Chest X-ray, PA view. Patient: 58 years old, sex F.
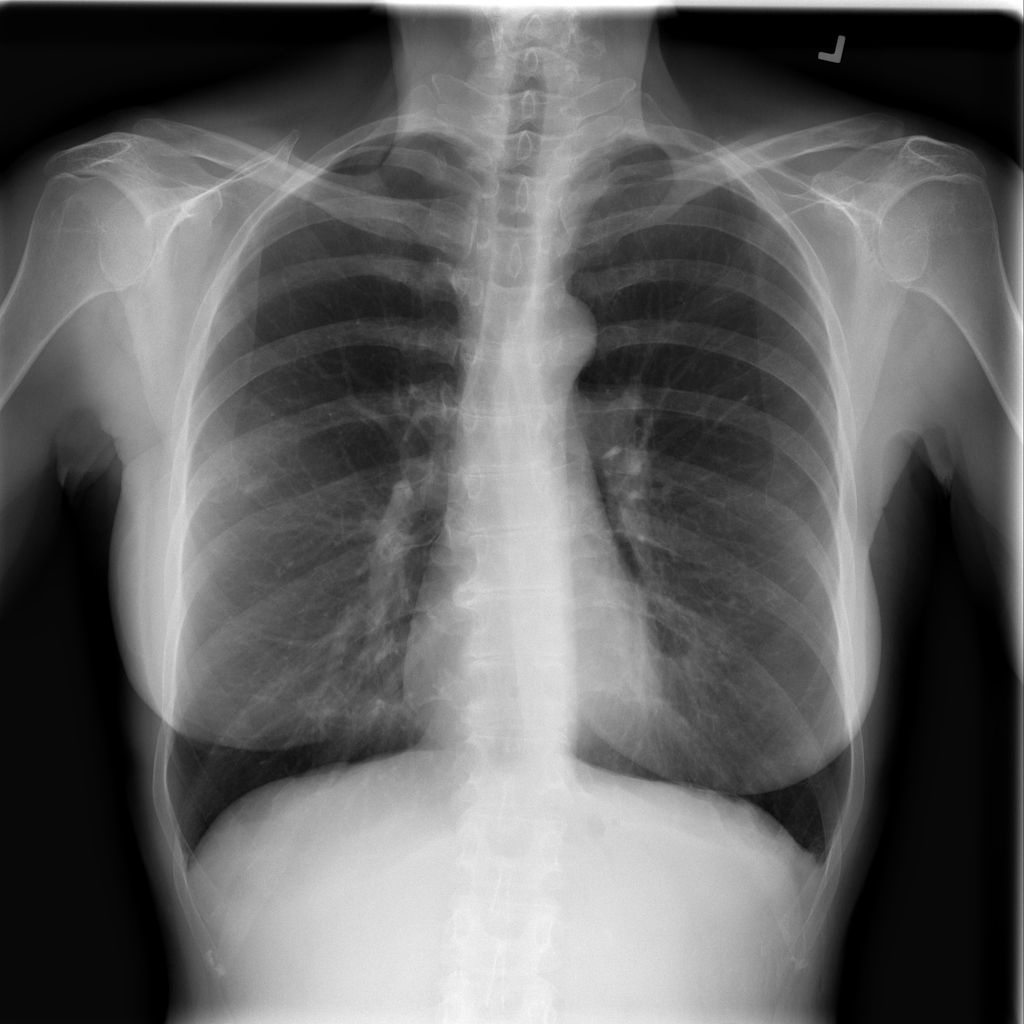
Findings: Infiltration